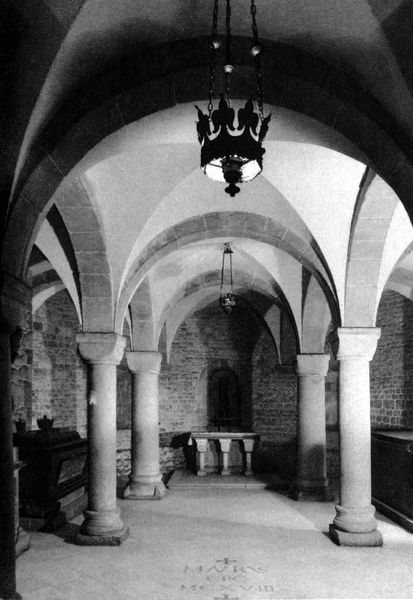
Titel: Krakau, Krönungskathedrale der Hll. Wenzel und Stanislaus
Standort: Krakau (Kraków), Krönungskathedrale (EU - PL)
Schlagwörter: dunkel, gestein, schatten, weiß, grau, lampe, licht, marmor, schwarz, säule, säulen, architektur, sockel, stein, steine, weite, kirche, bogen, mauer, rundbogen, inschrift, leuchter, foto, fotografie, bögen, keller, nische, arkade, gewölbe, altar, photo, gemäuer, sarg, kreuzgewölbe, grab, rundbögen, romanik, kapelle, sakralbau, grabmal, bauwerk, kreuzgang, krypta, untergeschoss, sakralarchitektur, würfelkapitell, anonym, scheidbogen, leichter, for, gürtelbogen